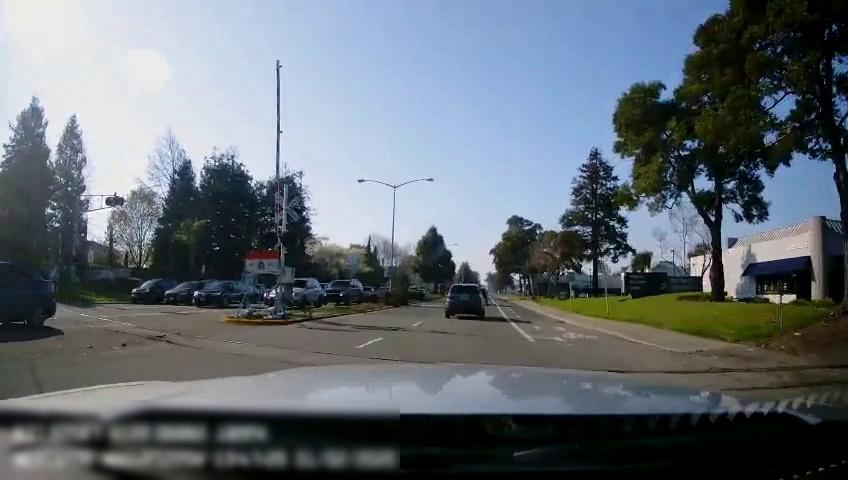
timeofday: Day
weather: Sunny
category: Drivable Space
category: Vehicles | Car
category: Vehicles | Car
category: Vehicles | SUV
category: Vehicles | Car
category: Vehicles | Truck
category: Vehicles | Truck
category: Vehicles | SUV
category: Vehicles | SUV
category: Vehicles | SUV
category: Vehicles | SUV
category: Lanes | Current Lane
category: Lanes | Current Lane
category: Lanes | Opposite Lane
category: Lanes | Opposite Lane
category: Traffic | Lights
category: Traffic | Lights